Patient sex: M
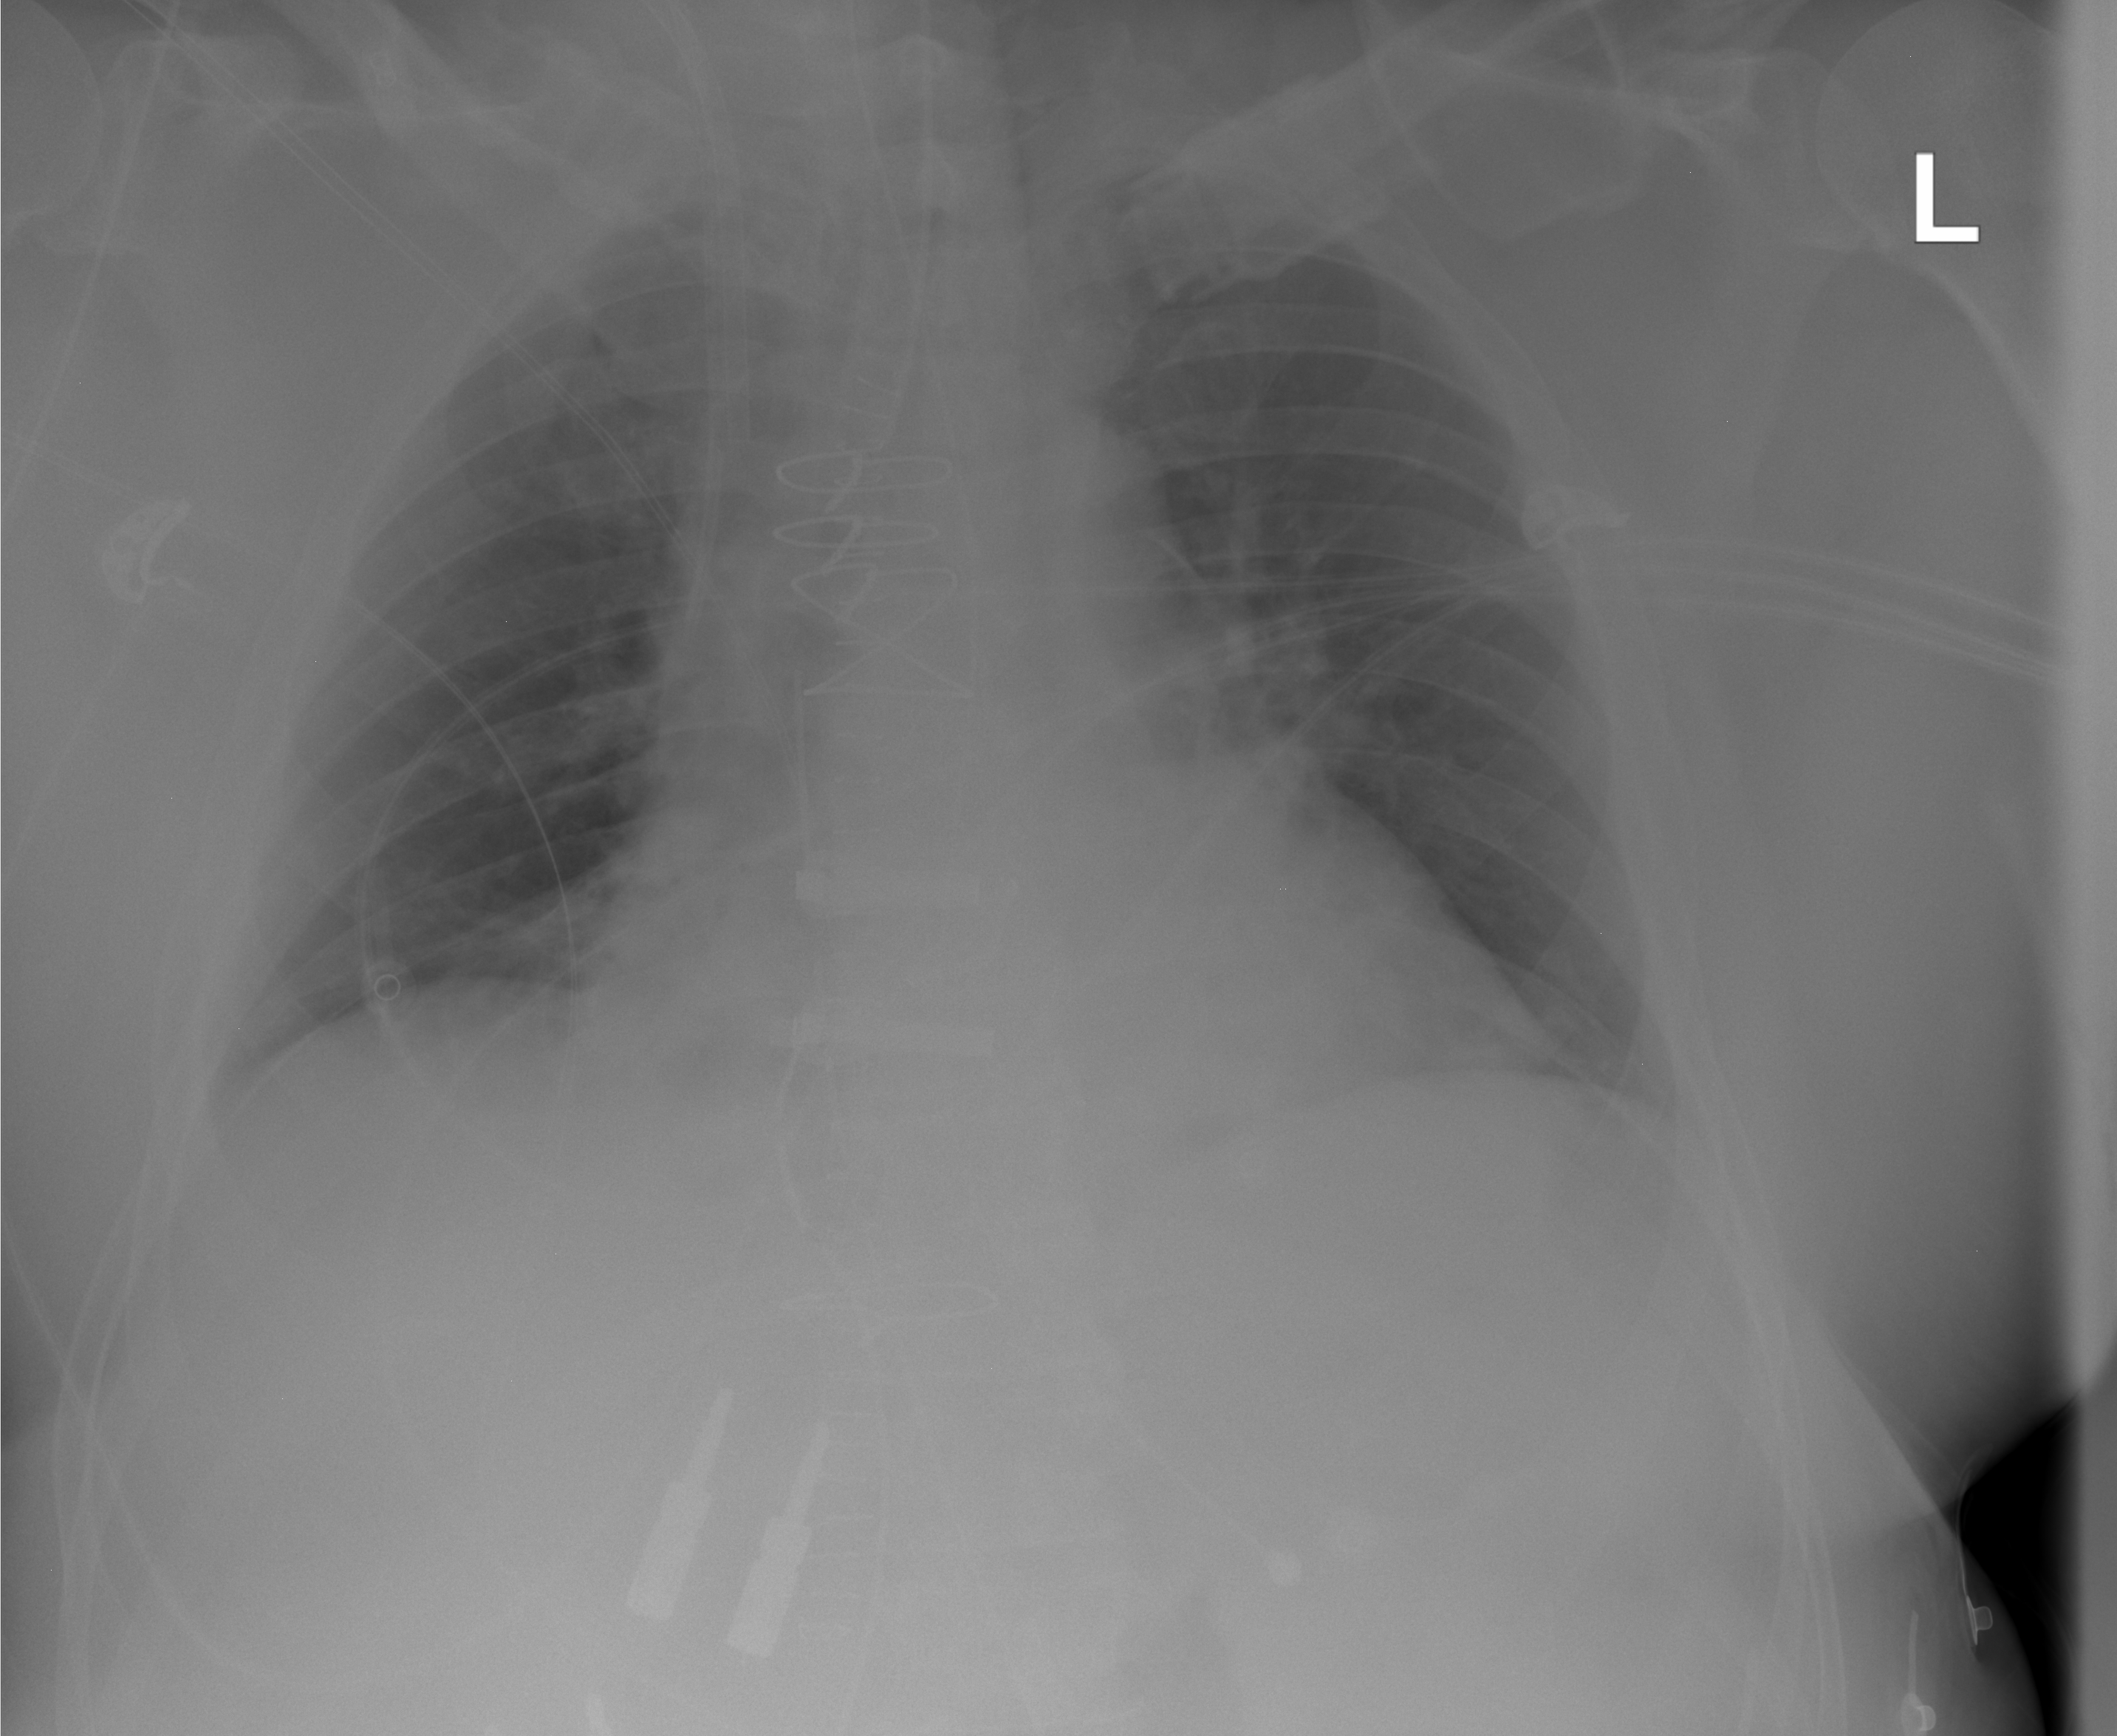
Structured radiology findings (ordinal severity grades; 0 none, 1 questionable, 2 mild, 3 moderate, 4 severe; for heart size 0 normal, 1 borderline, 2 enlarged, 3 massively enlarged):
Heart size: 2
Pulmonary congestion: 2
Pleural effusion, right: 0
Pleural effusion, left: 0
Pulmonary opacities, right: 1
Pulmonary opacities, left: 1
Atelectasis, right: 0
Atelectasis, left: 0